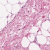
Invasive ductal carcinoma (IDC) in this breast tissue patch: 0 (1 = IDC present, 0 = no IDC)